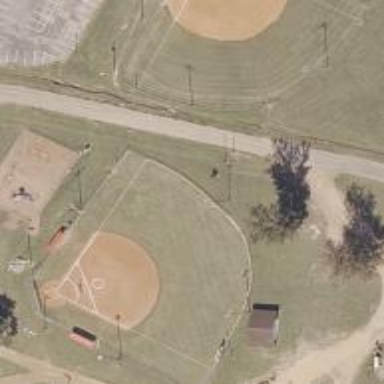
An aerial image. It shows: Baseball pitch for leisure land activities.